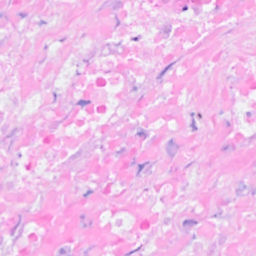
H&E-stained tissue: Breast